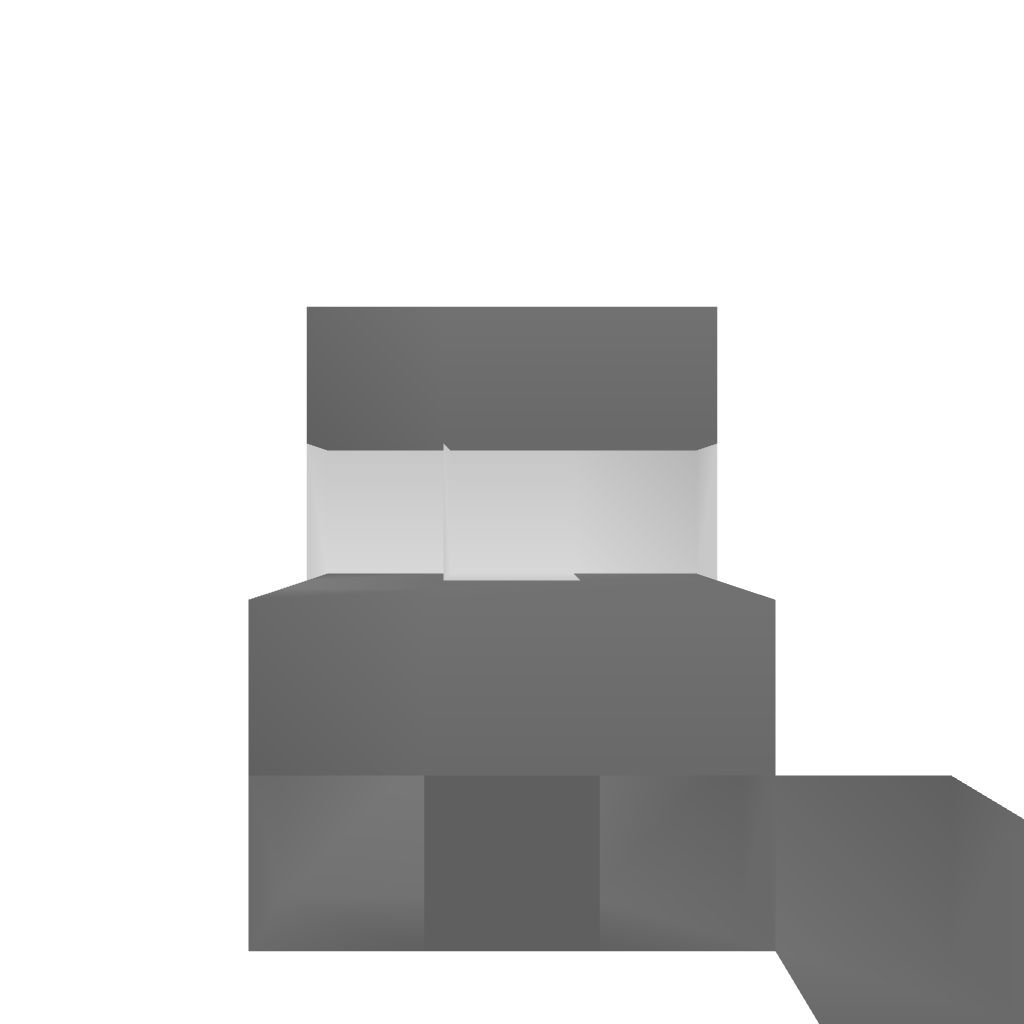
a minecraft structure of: Truck w/ Forklift bad low quality